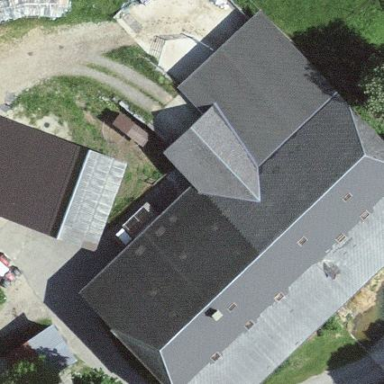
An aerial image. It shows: Farm building.